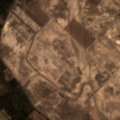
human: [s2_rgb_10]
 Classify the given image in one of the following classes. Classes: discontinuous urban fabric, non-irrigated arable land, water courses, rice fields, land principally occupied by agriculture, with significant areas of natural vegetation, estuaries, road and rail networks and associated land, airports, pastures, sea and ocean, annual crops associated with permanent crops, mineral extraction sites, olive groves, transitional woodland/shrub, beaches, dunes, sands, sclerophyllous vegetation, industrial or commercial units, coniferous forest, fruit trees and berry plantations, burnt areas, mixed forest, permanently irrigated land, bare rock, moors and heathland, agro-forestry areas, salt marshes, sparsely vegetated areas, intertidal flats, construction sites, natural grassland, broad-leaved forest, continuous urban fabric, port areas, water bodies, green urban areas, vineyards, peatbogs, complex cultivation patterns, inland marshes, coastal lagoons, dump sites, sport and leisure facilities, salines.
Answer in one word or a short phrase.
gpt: non-irrigated arable land, coniferous forest, mixed forest